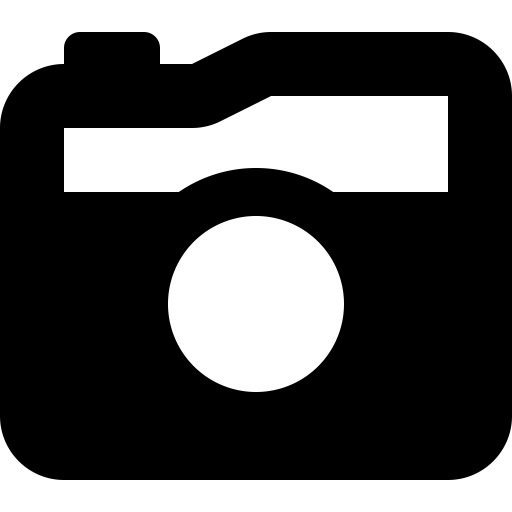
Tags: icon, FontAwesome, fa-icon, solid, camera, retro